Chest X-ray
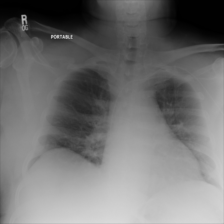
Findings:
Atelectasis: negative
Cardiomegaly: negative
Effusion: negative
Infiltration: negative
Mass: negative
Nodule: negative
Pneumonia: negative
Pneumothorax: negative
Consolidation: negative
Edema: negative
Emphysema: negative
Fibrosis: negative
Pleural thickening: negative
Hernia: negative